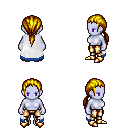
a pixel art fantasy rpg character, female body template, dark elf, purple skin, white trimmed cape, gold greaves, blonde ponytail hairstyle, gold boots, four views (front, back, left, right), 2x2 character sprite sheet, small pixel art, hard edges, no anti-aliasing